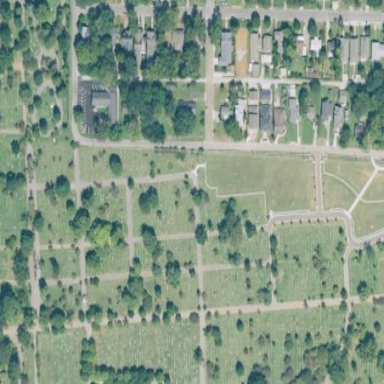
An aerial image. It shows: Cemetery.